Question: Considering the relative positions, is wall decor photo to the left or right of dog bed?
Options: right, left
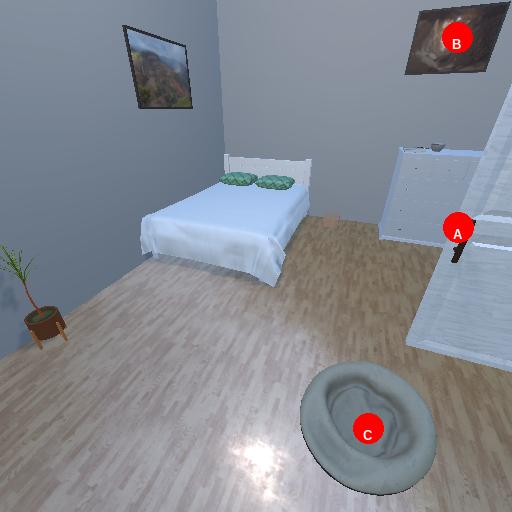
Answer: right